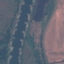
Land use / land cover class: River